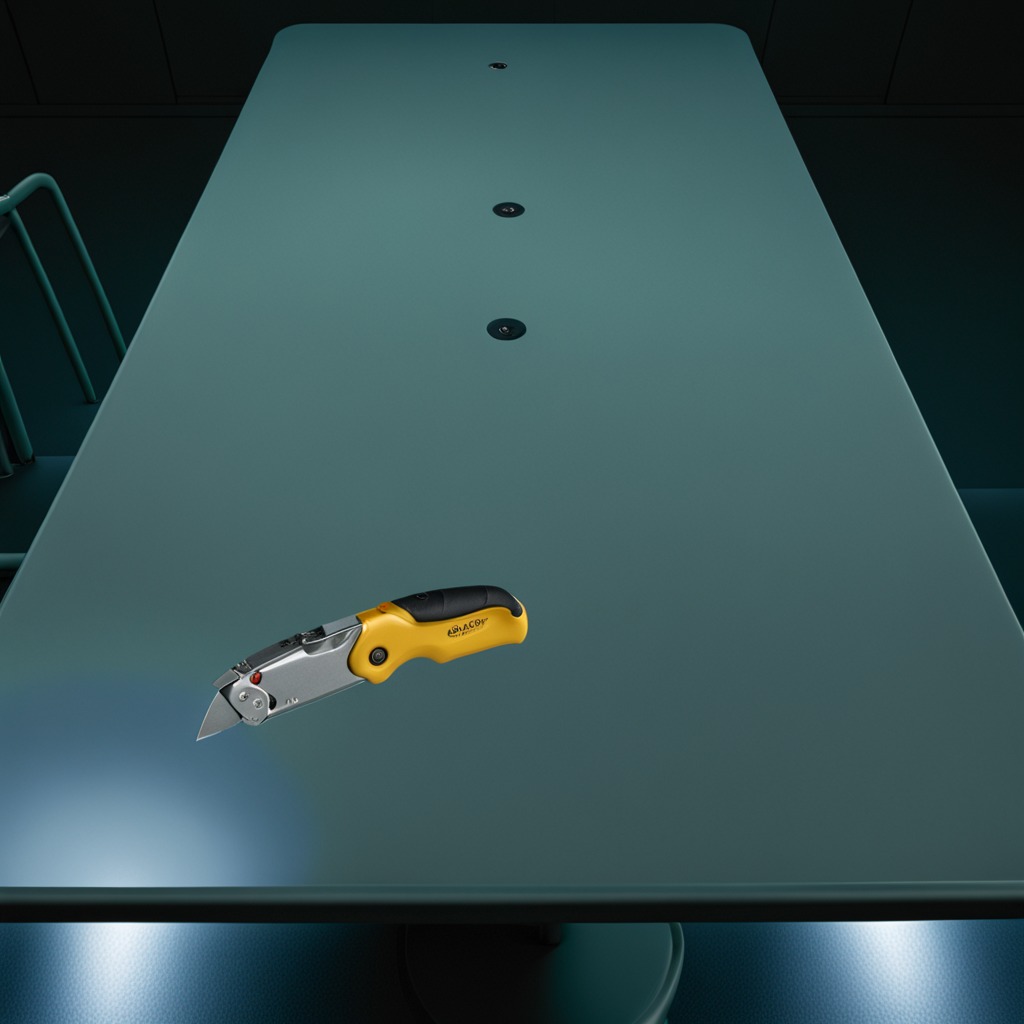
A utility knife is lying on a clean empty table in a railway signal maintenance room.